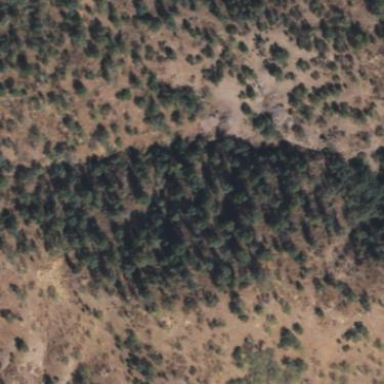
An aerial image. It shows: Woodland with evergreen needle-leaved trees.